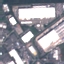
Land use / land cover: Industrial